Question: I am writing to seek help, in how do can I create multi-series line chart from [name] column below. Currently, I am plotting the chart using [date] and [tag] points. However, I would like to show multi-series line chart for each names. Is this plausible or does this task require manual functions to be created to link in with the API.
Please advice.
'''
function drawVisualization() {
// Prepare the data
var data = google.visualization.arrayToDataTable([
['Name', 'Tag', 'Date'],
['ACCA', 45, 'May 14'],
['ABBA', 85, 'May 14'],
['ANNA', 100, 'May 14'],
['AMMA', 100.5, 'May 14'],
['ACCA', 99.5, 'May 15'],
['ABBA', 85.5, 'May 15'],
['ACCA', 99.6, 'May 15'],
['BACM', 94, 'May 15'],
['MMBS', 96, 'May 15']
]);
// Define category pickers for 'Name',
var countryPicker = new google.visualization.ControlWrapper({
'controlType': 'CategoryFilter',
'containerId': 'control1',
'options': {
'filterColumnLabel': 'Name',
'ui': {
'labelStacking': 'vertical',
'allowTyping': false,
'allowMultiple': false
}
}
});
var barChart = new google.visualization.ChartWrapper({
'chartType': 'LineChart',
'containerId': 'chart1',
'options': {
'width': 400,
'height': 300,
'chartArea': { top: 0, right: 0, bottom: 0 }
},
// Configure the Linechart to use columns 2 (Date) and 1 (Tag)
'view': { 'columns': [2, 1] }
});
// Define a table.
var table = new google.visualization.ChartWrapper({
'chartType': 'Table',
'containerId': 'chart2',
'options': {
'width': '300px'
}
});
new google.visualization.Dashboard(document.getElementById('dashboard')).bind([countryPicker], [barChart, table]).draw(data);
}
'''

Thanks.
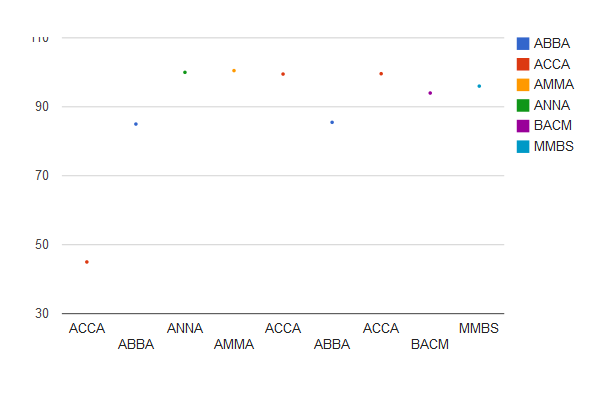
Answer: To make this work, I would suggest removing the LineChart from your Dashboard, and using the Table's "ready" event to get the filtered data, create appropriate settings for the chart's 'view.columns' parameter, and then drawing the chart with the filtered data:
'''
google.visualization.events.addListener(table, 'ready', function () {
var filteredData = table.getDataTable();
// get a list of all the labels in column 0
var group = filteredData.getDistinctValues(0);
// build the columns for the view
var columns = [0];
for (var i = 0; i < group.length; i++) {
var label = group[i];
// set the columns to use in the chart's view
// calculated columns put data belonging to each country in the proper column
columns.push({
type: 'number',
label: label,
calc: (function (name) {
return function (dt, row) {
return (dt.getValue(row, 0) == name) ? dt.getValue(row, 1) : null;
}
})(label)
});
}
var view = barChart.getView() || {};
view.columns = columns;
barChart.setView(view);
barChart.setDataTable(filteredData);
barChart.draw();
});
new google.visualization.Dashboard(document.getElementById('dashboard')).bind([countryPicker], [table]).draw(data);
'''